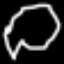
Label: octagon